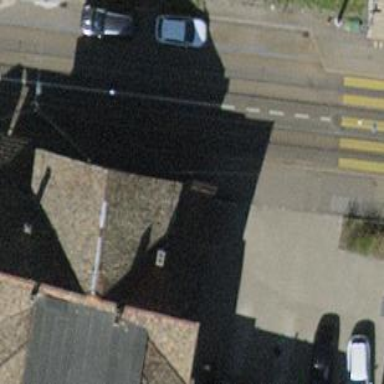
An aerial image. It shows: Image showing building with apartments.